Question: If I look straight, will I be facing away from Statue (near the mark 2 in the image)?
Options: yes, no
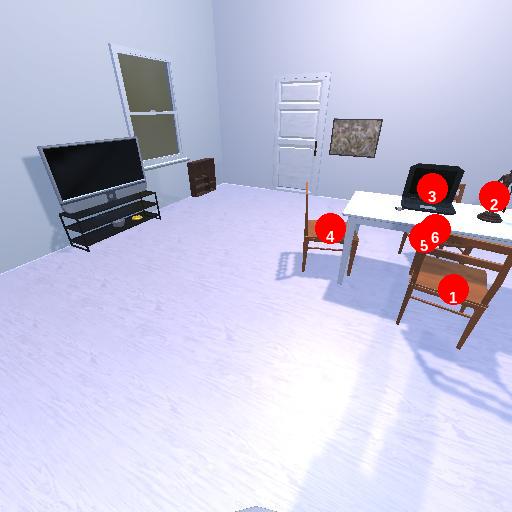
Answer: yes